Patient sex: M
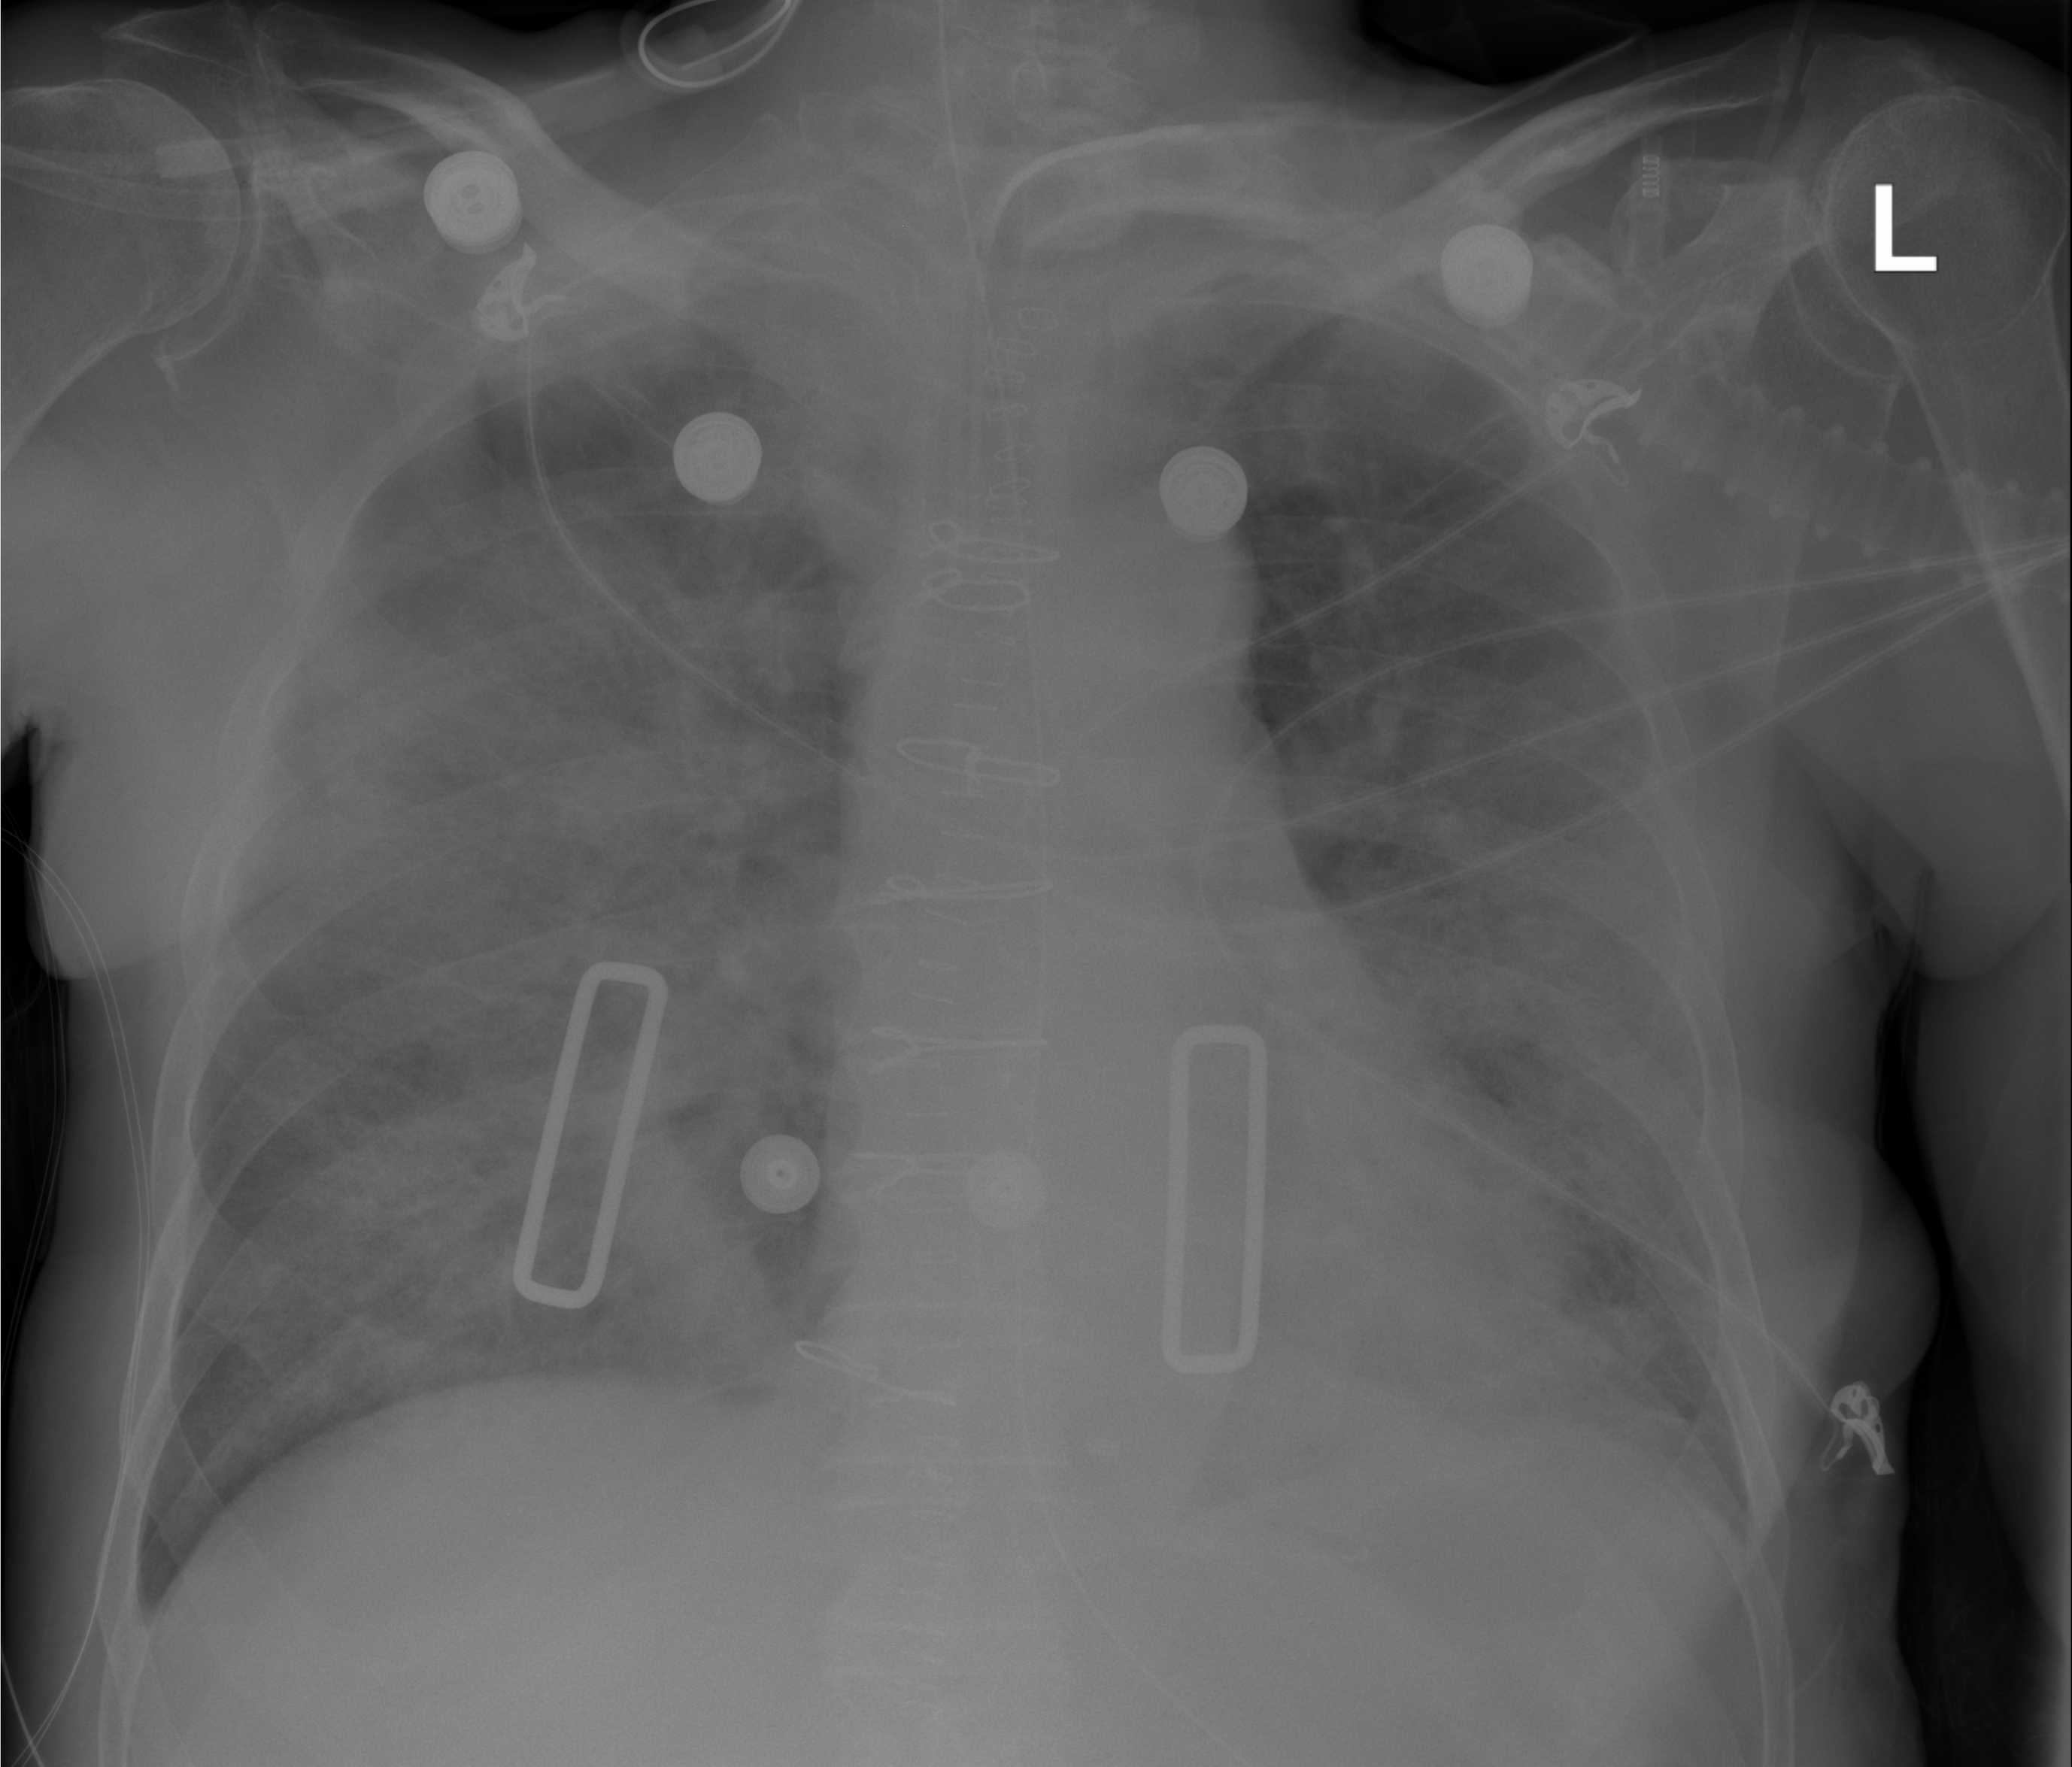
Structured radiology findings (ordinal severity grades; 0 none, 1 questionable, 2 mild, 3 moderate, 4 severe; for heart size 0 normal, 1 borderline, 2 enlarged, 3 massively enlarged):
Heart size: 0
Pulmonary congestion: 2
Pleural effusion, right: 0
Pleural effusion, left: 2
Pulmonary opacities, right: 4
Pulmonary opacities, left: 3
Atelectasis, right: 3
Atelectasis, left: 3